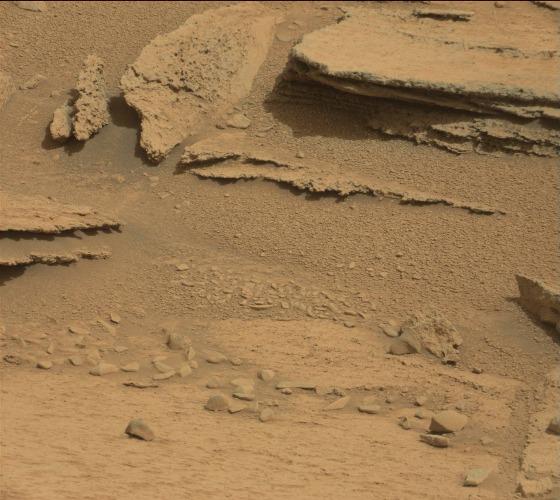
Terrain classes present: Bedrock, Gravel / Sand / Soil, Rock, Shadow